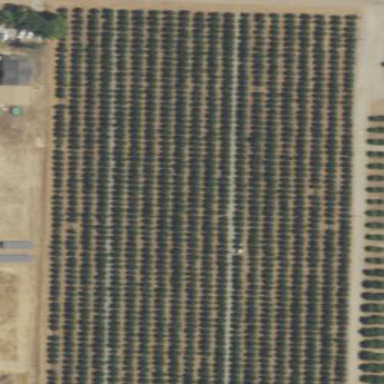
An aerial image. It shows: Orange orchard with beautiful orange trees.